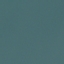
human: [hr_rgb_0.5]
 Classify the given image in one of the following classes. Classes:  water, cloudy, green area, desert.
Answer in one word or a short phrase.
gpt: water